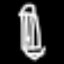
Label: pencil